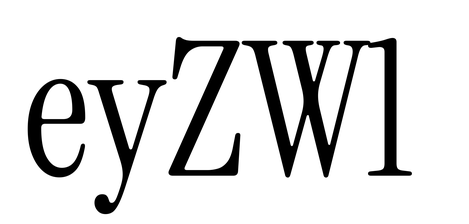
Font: InstrumentSerif-Regular